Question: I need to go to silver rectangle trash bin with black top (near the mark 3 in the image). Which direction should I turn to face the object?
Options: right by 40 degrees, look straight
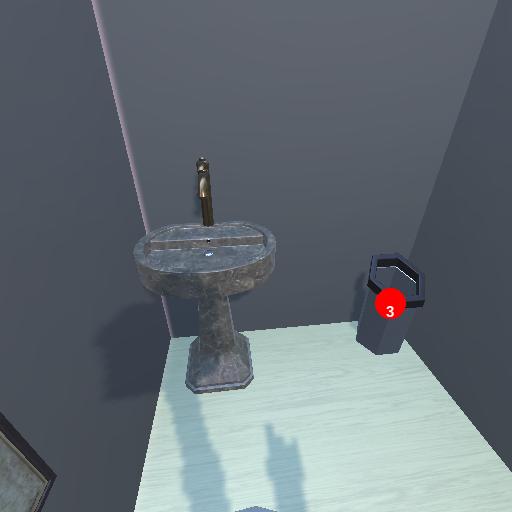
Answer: right by 40 degrees